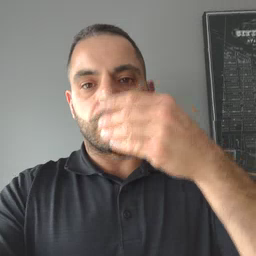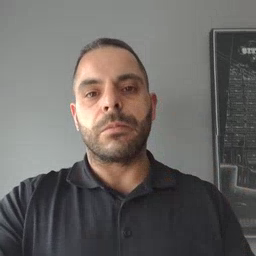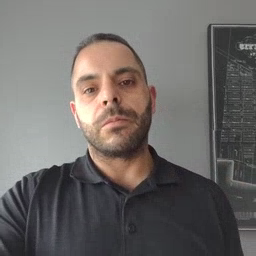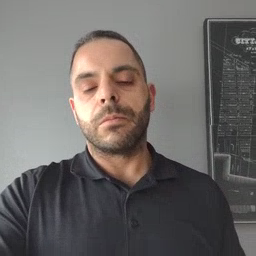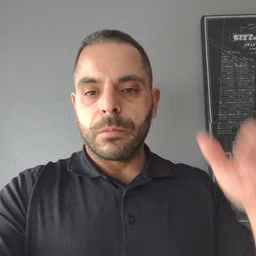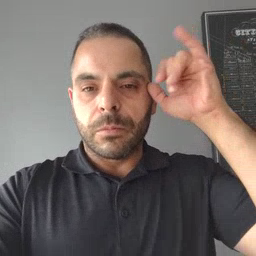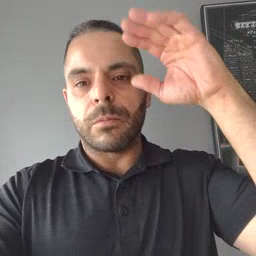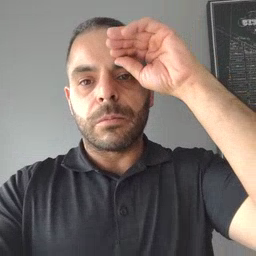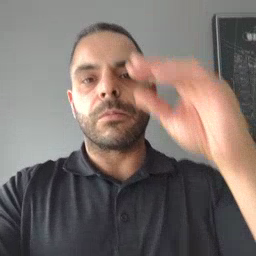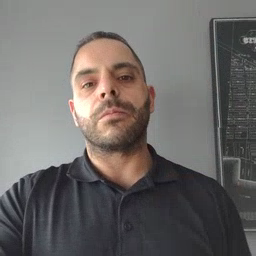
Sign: cowboy